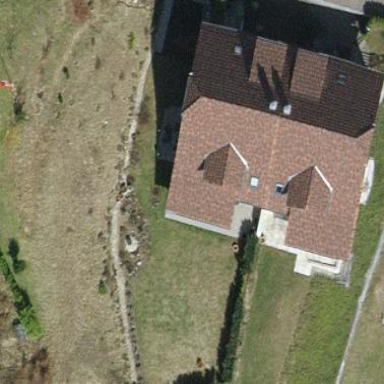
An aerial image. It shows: Semi-detached house.